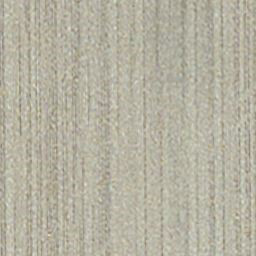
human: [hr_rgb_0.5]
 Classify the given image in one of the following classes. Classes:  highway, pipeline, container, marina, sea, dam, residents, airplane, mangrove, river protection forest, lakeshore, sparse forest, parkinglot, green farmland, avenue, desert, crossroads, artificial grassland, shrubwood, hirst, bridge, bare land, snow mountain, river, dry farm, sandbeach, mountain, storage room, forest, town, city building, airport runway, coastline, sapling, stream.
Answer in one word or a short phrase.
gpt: dry farm